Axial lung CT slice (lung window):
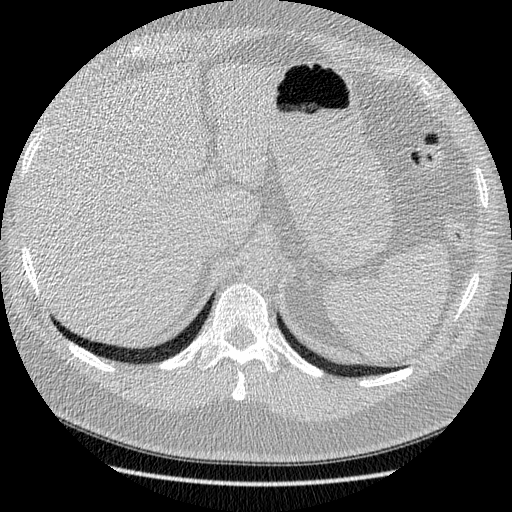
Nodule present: no